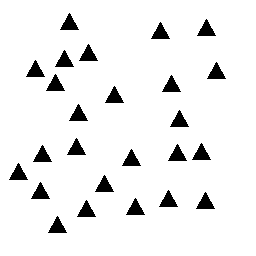
Squares: 0
Triangles: 25
Stars: 0
Total shapes: 25